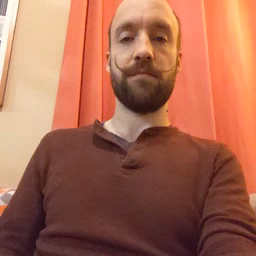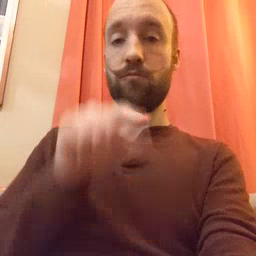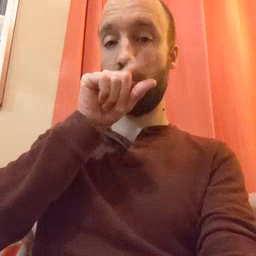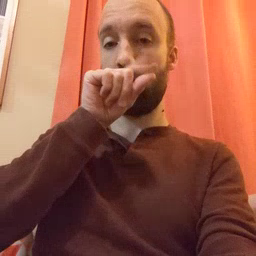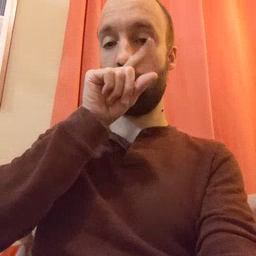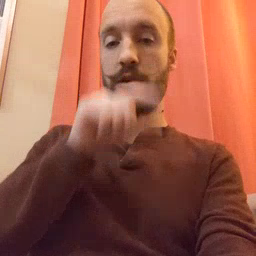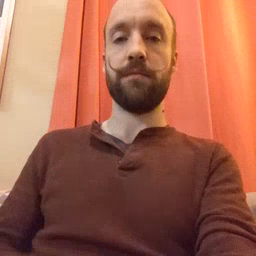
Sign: bird